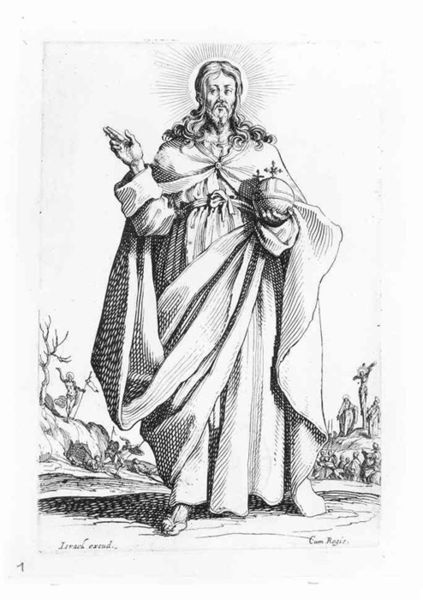
Titel: Christus als Erlöser
Künstler: Jacques Callot
Standort: Karlsruhe
Institution: Staatliche Kunsthalle Karlsruhe
Schlagwörter: baum, berg, fuß, gott, hand, himmel, mann, nackter, schatten, umhang, weiß, bäume, landschaft, menschen, finger, geste, grau, haar, hintergrund, licht, schwarz, skizze, zeichen, zeichnung, gürtel, tuch, weg, ball, menge, schleife, bart, falten, gesicht, johannes, kleidung, stehen, tod, täufer, bildnis, signatur, hügel, figur, gewand, haare, mantel, standfigur, locken, engel, holzschnitt, schrift, zwei, grafik, graphik, könig, falte, inschrift, sandalen, platte, spange, kreuz, strahlen, barfuß, druck, druckgraphik, schraffur, radierung, stich, schwarzweiß, soldat, stand, kugel, personifikation, insignie, erdkugel, schein, sandale, heiligenschein, nimbus, christus, jesus, jesus christus, kreuzigung, segen, segnen, schreiten, fingerzeig, heiliger, heilig, maria, kupferstich, gekreuzigt, gloriole, welt, petrus, auferstehung, christi, erlösung, zepter, erlöser, weltkugel, kruez, zeichnug, gekreuzigte, gekreuzigter, christ, segensgestus, apostel, buchillustration, strahlenkranz, gewandt, reichsapfel, golgatha, salvator, weltenrichter, karge landschaft, kreizigung, keuzigung, weltenherrscher, erdapfel, aeste, heilsgeschichte, finge, herrscherpose, hüfel, 1, jesuss, druckgraik, auferstehun, gebietende hand, hehiligenschein, jesus druck, lgott